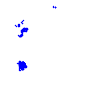
Particle: electron